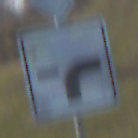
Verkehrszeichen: VerlaufVorfahrtsstrasse9
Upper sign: Vorfahrtsstrasse
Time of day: MorningAfternoon
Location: Outdoor (Nature)
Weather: PartlyCloudy
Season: NotSpecified
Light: Natural